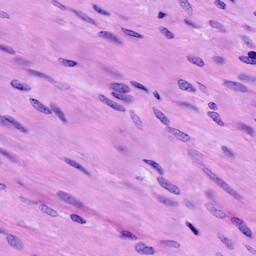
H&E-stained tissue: Cervix